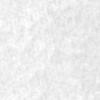
Label: no_change